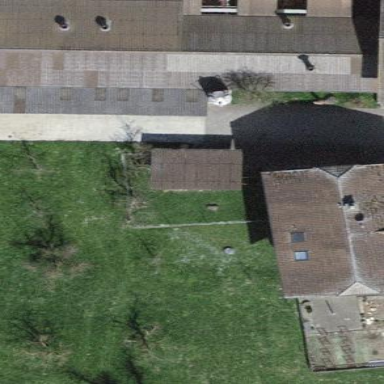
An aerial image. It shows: Simple and straightforward house.